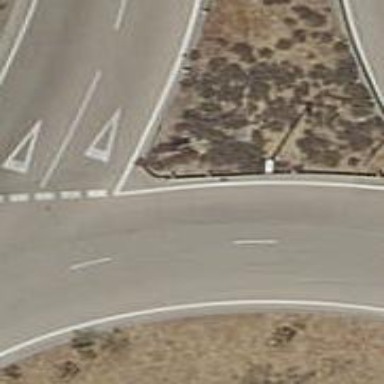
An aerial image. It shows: Tertiary road with asphalt surface leading to roundabout junction.